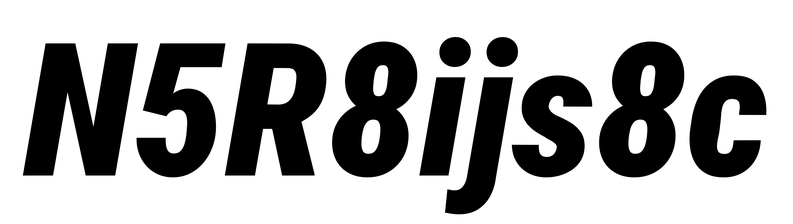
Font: Roboto-Italic_Condensed_Black_Italic